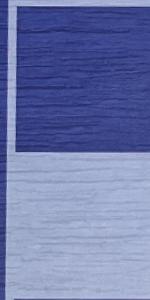
Label: Empty